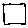
Label: square